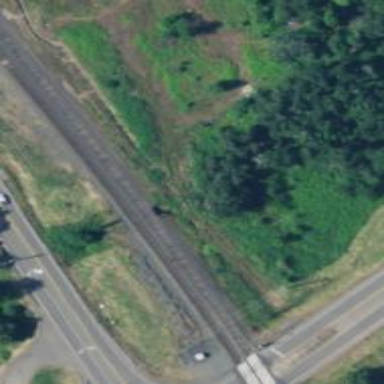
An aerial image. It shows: Railway bridge over siding.